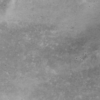
Label: not_dusty